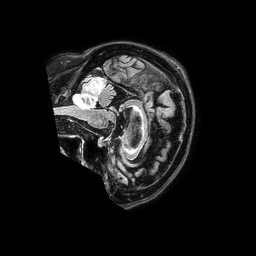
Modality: FLAIR
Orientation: sagittal
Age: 84
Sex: female
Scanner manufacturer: philips
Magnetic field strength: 3 T
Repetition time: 4.8 s
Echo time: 0.34 s